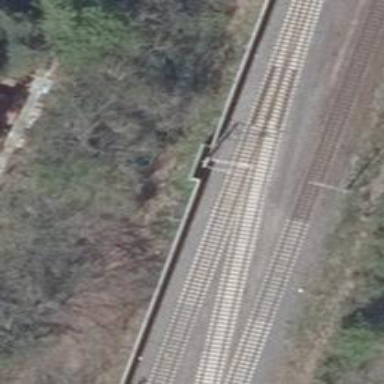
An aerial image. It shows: Railway with electrified contact lines.